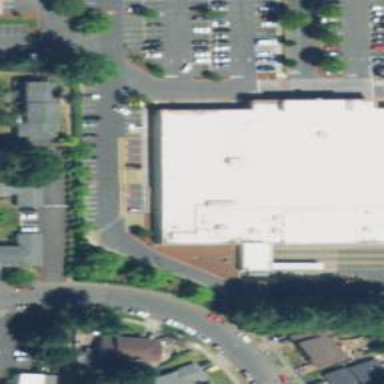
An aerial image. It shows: Pharmacy providing healthcare services.